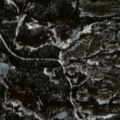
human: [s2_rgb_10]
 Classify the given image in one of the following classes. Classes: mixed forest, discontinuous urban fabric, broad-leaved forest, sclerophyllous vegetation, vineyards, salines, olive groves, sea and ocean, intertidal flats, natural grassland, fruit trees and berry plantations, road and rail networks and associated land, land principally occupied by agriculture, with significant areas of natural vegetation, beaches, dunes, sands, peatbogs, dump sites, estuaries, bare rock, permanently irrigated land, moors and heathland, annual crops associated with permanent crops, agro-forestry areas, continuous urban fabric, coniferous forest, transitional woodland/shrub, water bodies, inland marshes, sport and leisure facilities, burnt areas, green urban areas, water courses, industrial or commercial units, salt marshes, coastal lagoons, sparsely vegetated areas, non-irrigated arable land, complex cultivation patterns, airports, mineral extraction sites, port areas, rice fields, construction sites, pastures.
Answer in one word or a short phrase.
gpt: coniferous forest, transitional woodland/shrub, peatbogs